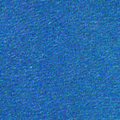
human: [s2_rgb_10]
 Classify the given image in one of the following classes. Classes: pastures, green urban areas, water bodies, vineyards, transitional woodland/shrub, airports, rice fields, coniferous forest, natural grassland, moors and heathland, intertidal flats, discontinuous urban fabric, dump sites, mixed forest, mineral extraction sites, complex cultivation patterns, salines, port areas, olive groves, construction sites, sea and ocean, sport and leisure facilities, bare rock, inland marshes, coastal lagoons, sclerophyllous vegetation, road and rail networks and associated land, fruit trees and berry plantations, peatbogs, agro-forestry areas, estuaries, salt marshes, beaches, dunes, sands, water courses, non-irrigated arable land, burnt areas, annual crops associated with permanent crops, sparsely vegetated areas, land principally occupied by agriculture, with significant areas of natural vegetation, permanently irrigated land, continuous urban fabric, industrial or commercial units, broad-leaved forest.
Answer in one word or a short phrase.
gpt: sea and ocean